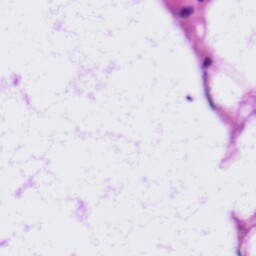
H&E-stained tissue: LymphNode